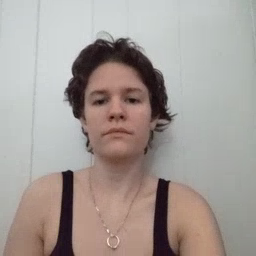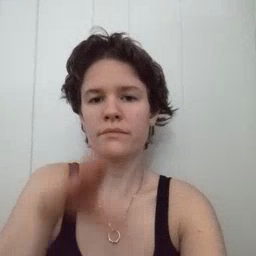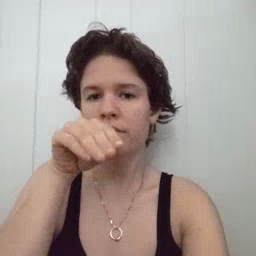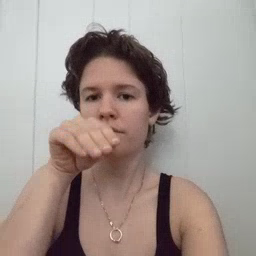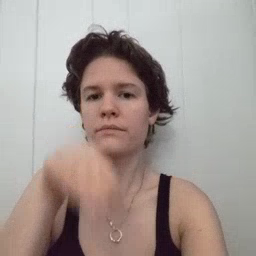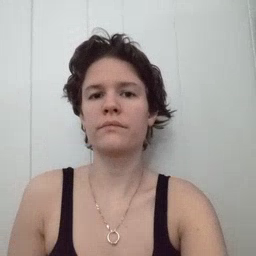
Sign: goose